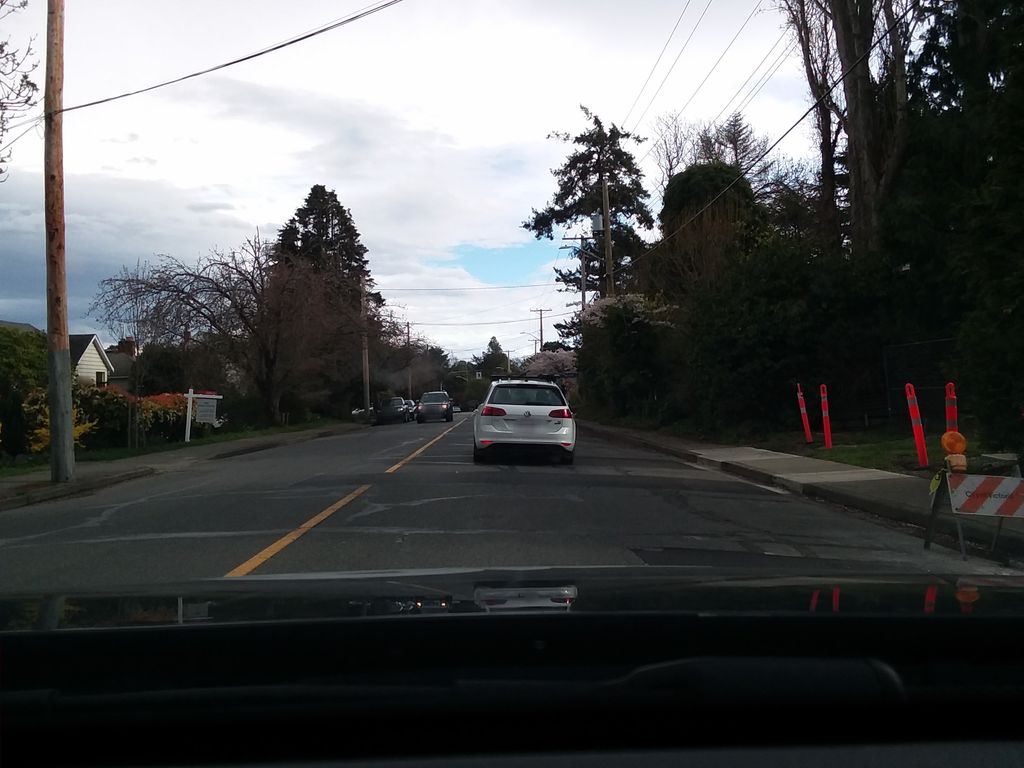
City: victoria